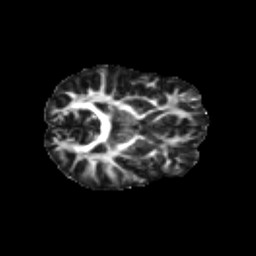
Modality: FA
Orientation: axial
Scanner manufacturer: siemens
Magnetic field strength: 3 T
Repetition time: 9.2 s
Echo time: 0.084 s